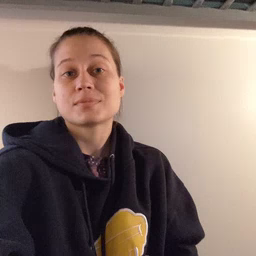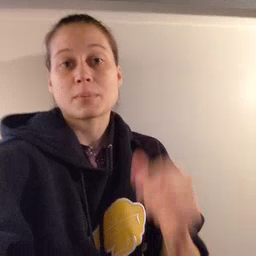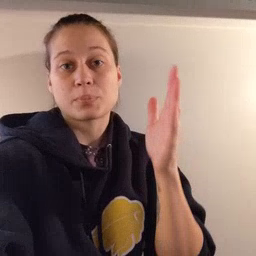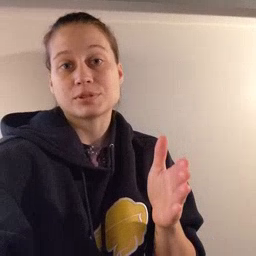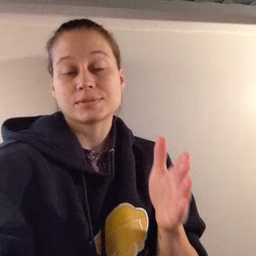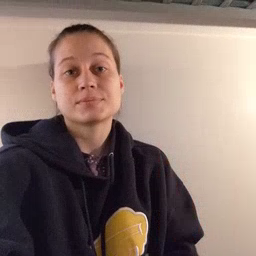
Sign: person